Question: I have just created a new asp.net 3.5 web application. I went to the application property and changed the platform target to x64. I didn't write any code and i have not changed anything. Next i hit start debugging in Visual Studio. The following error occured:
> Could not load file or assembly
"SOLUTION NAME", Version=1.0.0.0,
Culture=neutral, PublicKeyToken=null'
or one of its dependencies. An attempt
was made to load a program with an
incorrect format.
Any one have an idea how to solve this?
Thanks.
I have these warnings:
> Warning 1 Assembly generation --
Referenced assembly
'System.EnterpriseServices.dll'
targets a different processor
Warning 2 Assembly generation --
Referenced assembly 'mscorlib.dll'
targets a different processor
Warning 3 Assembly generation --
Referenced assembly 'System.Web.dll'
targets a different processor
Warning 4 Assembly generation --
Referenced assembly 'System.Data.dll'
targets a different processor
Configuration manager:

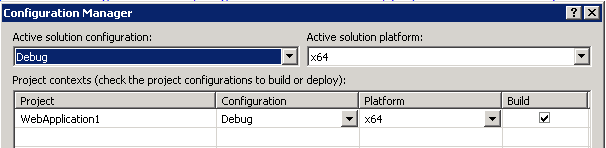
Answer: I have found the problem.
It seems that Visual Studio and Cassini run as 32-bit applications. If i try to host my 64-bit ASP.NET application using Microsoft's Cassini, i will get an exception.
So i deployed my solution on IIS, changed it to 64-bit, debugged it and every thing is working perfectly.